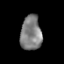
Tissue: prostate
Cell type: Epithelial cells
Senescence score: 0.2855
Nuclear area (px): 714
Mean DAPI intensity: 128.213